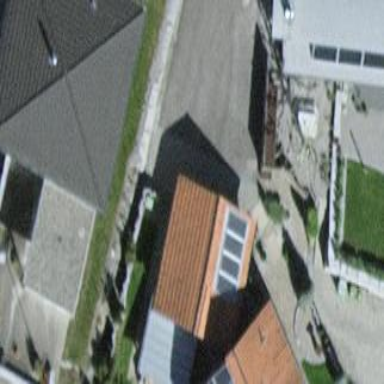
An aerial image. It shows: Garage.